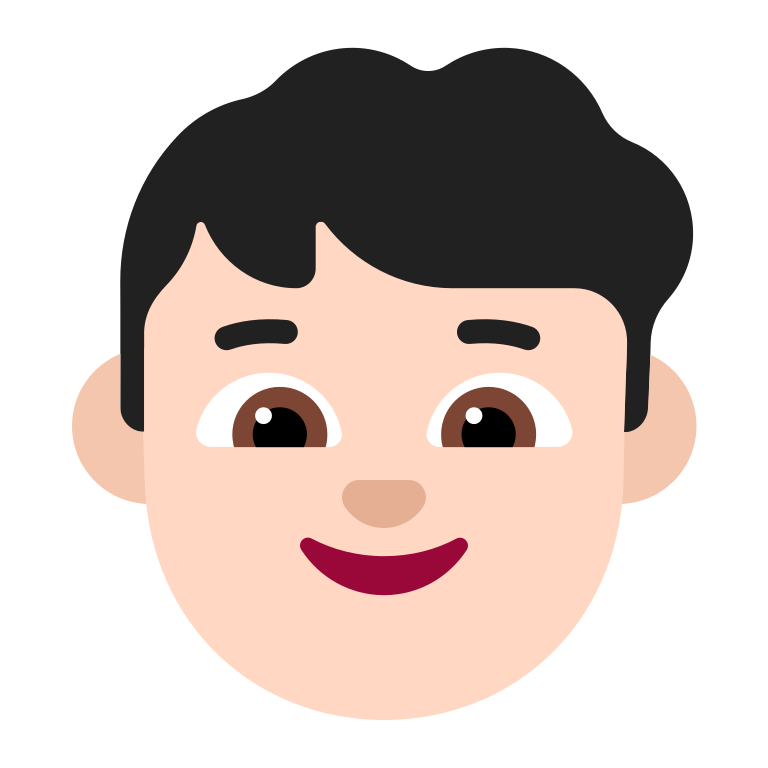
boy flat light